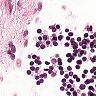
Metastatic tissue present: no